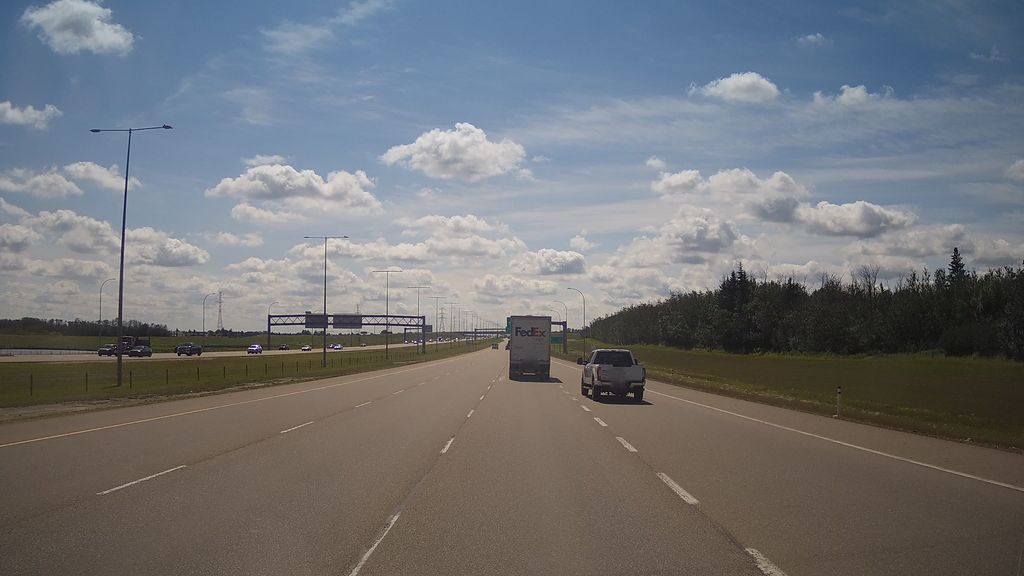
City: edmonton